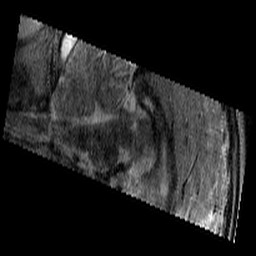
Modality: T2w
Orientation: sagittal
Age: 11
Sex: male
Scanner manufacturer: siemens
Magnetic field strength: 3 T
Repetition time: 9.23 s
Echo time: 0.067 s